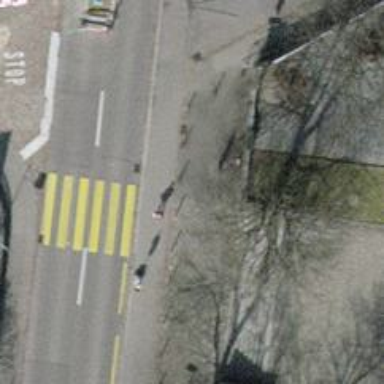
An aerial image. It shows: Footway with sett surface.